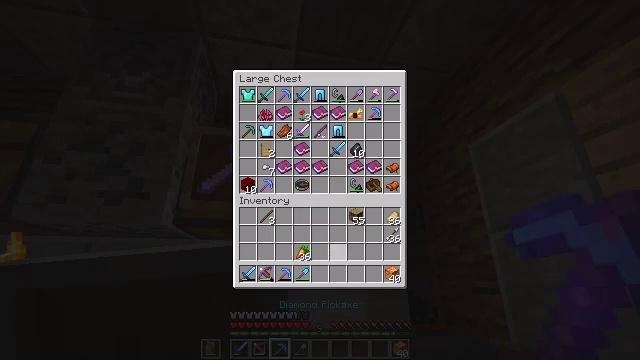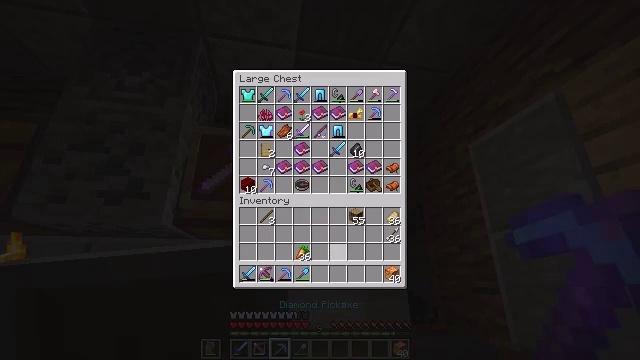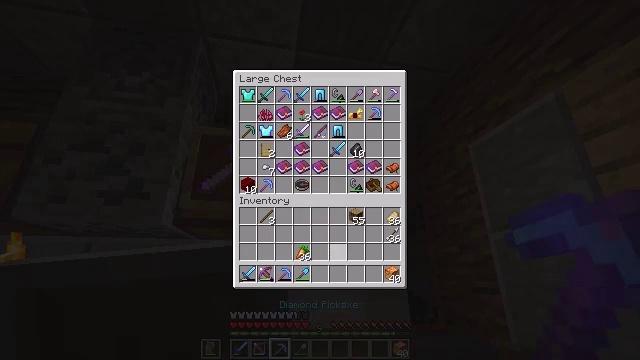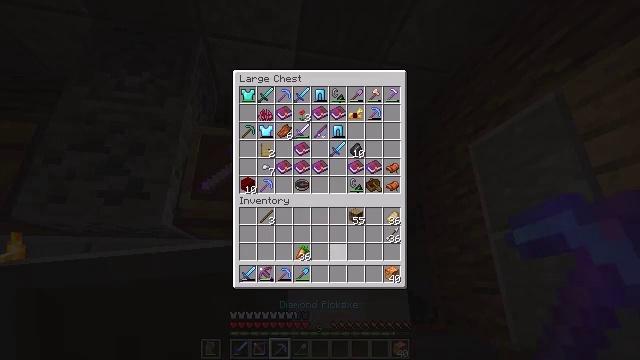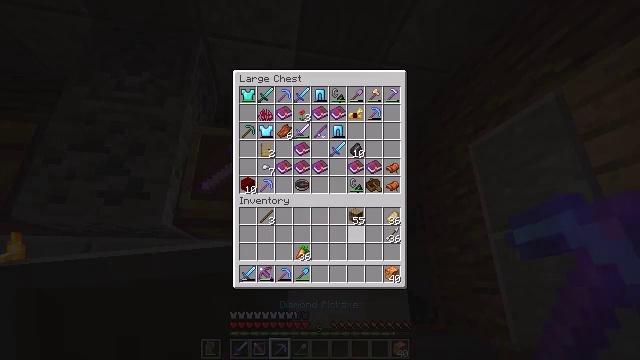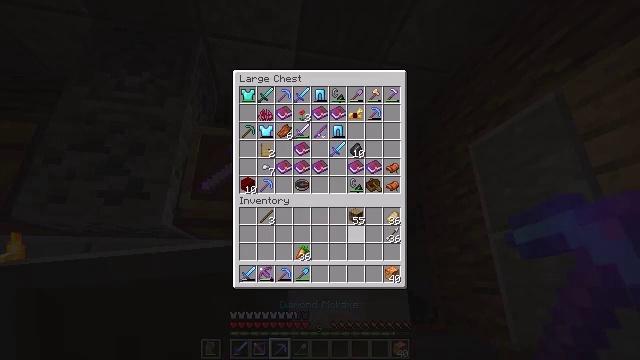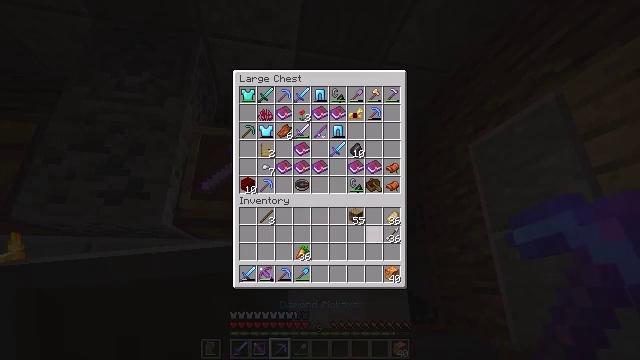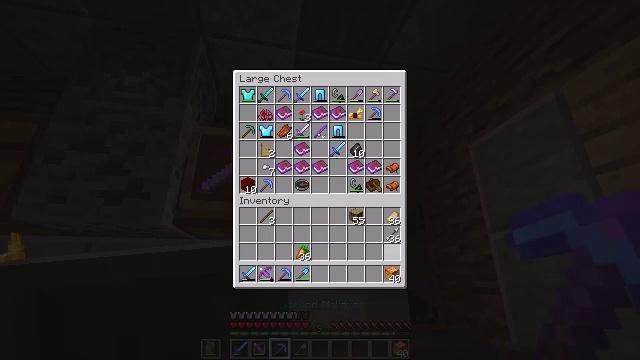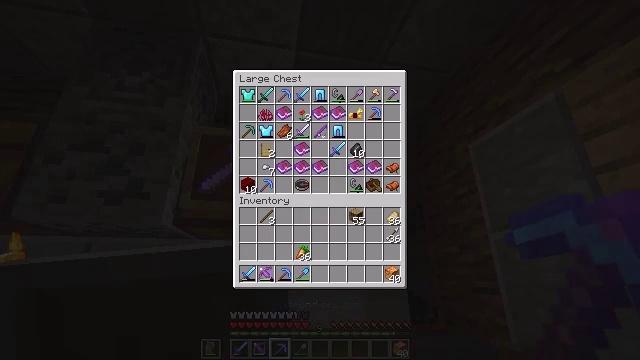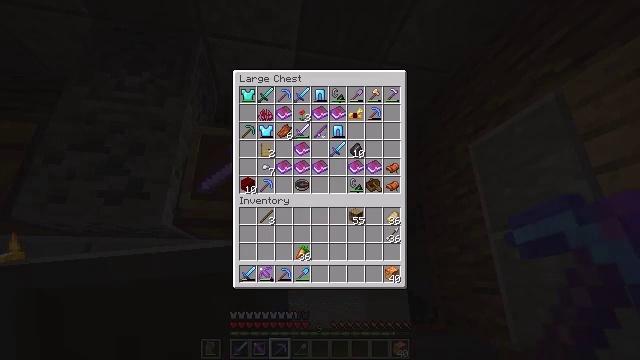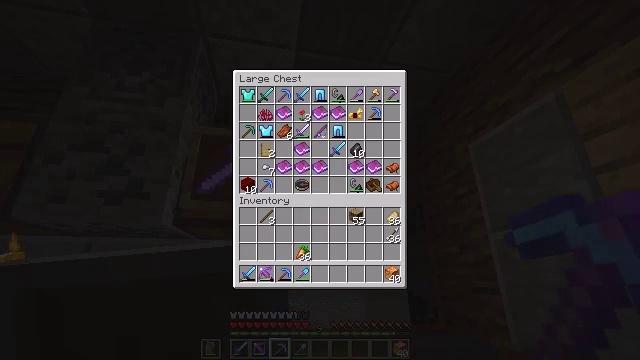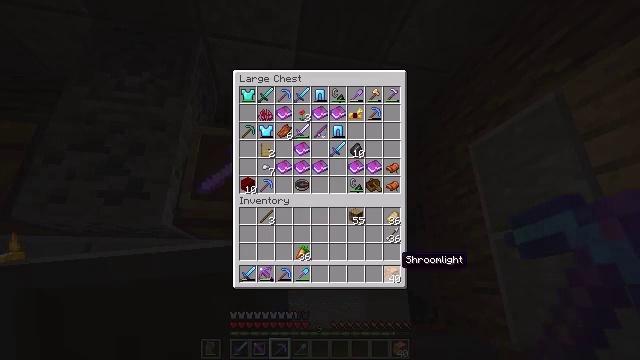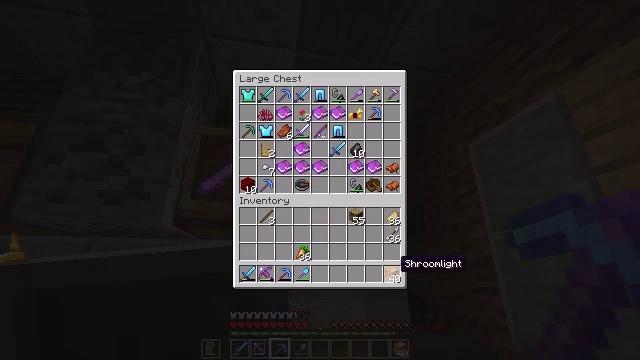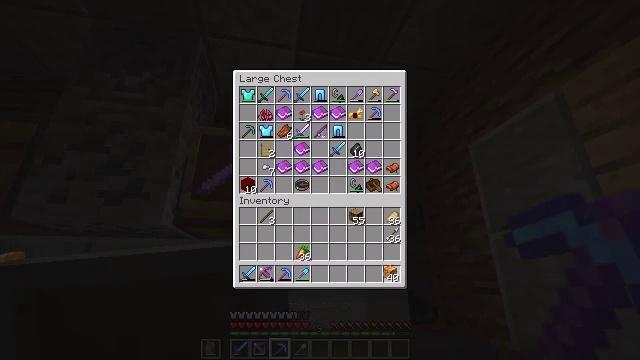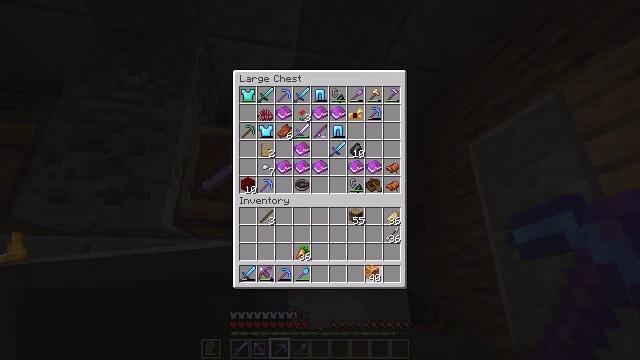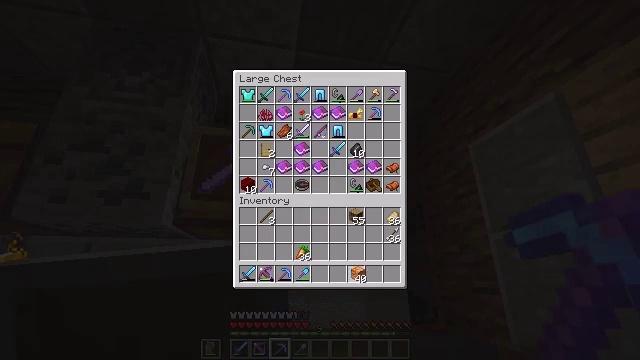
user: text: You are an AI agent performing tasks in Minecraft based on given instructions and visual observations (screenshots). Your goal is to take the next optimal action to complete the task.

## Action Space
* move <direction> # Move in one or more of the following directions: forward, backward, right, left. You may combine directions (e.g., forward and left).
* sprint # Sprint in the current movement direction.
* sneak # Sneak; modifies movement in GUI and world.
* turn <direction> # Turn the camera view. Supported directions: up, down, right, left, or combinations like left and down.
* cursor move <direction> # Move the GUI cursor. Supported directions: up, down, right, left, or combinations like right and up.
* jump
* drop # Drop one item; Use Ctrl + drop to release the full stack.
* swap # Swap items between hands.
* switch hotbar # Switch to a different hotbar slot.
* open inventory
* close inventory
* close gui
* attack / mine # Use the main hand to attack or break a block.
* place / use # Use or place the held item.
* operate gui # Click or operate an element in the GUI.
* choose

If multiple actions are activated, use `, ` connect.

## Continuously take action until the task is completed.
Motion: motion action
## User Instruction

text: Attack the oak planks to recycle it.
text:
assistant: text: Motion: sneak
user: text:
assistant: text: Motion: sneak
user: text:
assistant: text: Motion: sneak
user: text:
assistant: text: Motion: sneak, cursor move right and up
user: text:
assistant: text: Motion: sneak
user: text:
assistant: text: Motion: sneak, cursor move right and down
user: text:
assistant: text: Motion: sneak, cursor move right and down
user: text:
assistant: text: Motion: sneak, cursor move right and down
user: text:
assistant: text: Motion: sneak
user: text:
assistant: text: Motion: sneak
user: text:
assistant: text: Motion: sneak
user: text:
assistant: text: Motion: sneak
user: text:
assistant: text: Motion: operate gui
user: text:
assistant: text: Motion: cursor move left, operate gui
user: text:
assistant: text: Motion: cursor move left
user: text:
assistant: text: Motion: cursor move left
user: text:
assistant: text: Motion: no_op
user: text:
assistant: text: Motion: no_op
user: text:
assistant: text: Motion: no_op
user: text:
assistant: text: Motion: no_op
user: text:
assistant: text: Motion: no_op
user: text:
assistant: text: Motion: operate gui
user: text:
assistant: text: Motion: operate gui
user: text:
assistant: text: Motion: no_op
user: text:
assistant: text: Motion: no_op
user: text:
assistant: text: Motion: no_op
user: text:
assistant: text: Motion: close gui
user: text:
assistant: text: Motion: no_op
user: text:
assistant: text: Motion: turn right and down
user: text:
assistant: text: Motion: turn right and down